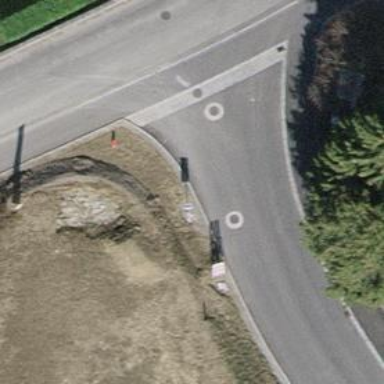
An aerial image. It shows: Zebra crossing on the road.